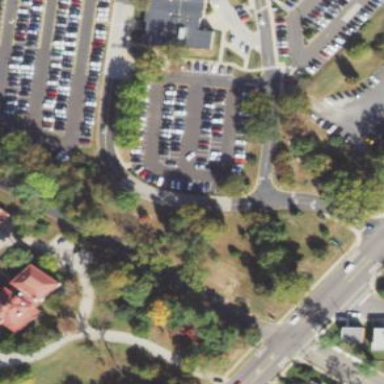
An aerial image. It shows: Parking area with surface.